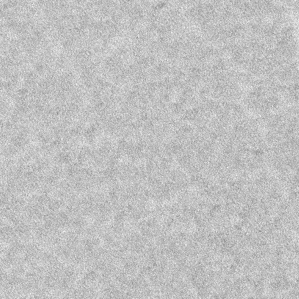
Label: frost